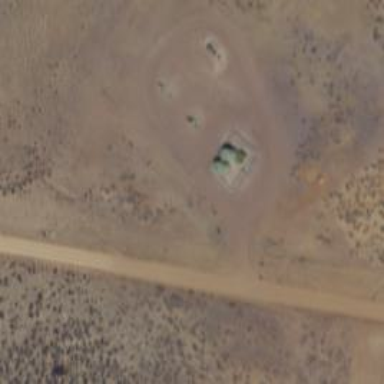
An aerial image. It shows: Storage tank that is man-made.